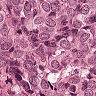
Metastatic tissue present: yes